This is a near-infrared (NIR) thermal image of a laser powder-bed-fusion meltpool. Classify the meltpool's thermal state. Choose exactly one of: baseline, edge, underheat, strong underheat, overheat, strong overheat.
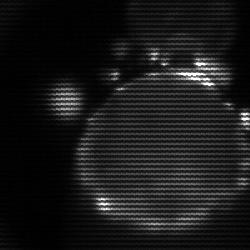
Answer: edge